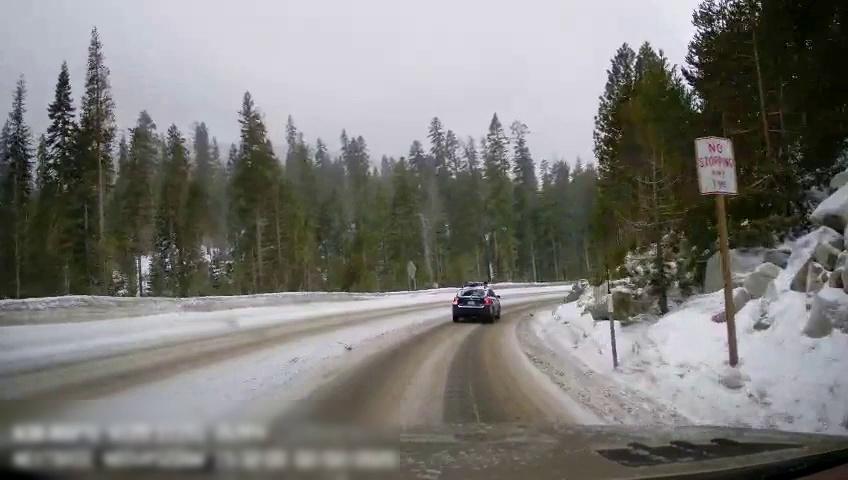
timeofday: Day
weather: Snowy
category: Drivable Space
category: Vehicles | Car
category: Traffic | Signs
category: Traffic | Signs